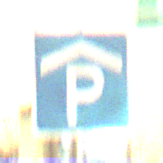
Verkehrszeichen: Parkhaus
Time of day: Night
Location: Outdoor (Urban)
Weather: PartlyCloudy
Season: NotSpecified
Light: Artificial